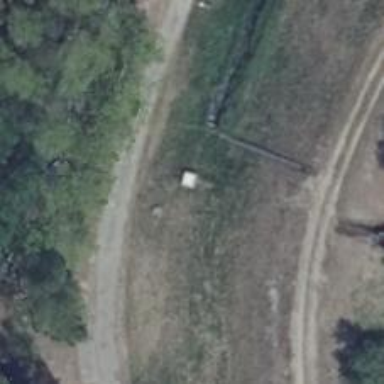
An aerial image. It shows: Culvert tunnel.